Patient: sex F, age 68
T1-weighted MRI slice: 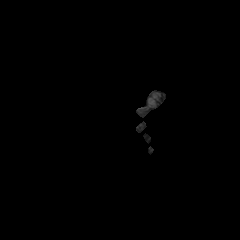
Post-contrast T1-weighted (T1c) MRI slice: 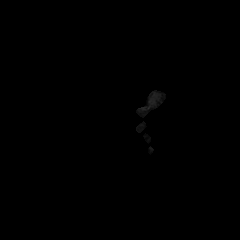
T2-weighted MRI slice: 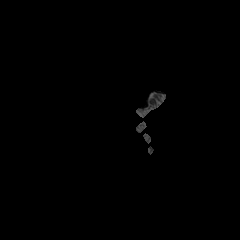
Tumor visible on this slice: no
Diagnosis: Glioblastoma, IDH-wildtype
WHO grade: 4